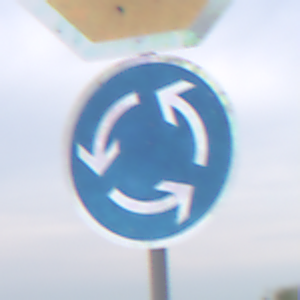
Verkehrszeichen: Kreisverkehr
Zusatzzeichen oben: Stop
Umgebung: Outdoor, RoadRail
Tageszeit: Midday
Wetter: PartlyCloudy
Licht: Natural
Jahreszeit: NotSpecified
Kontrast: LowContrast